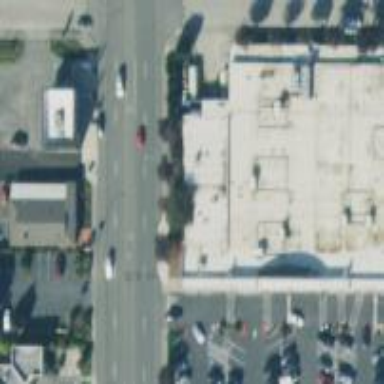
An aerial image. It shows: Retail building.